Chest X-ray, PA view. Patient: 47 years old, sex F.
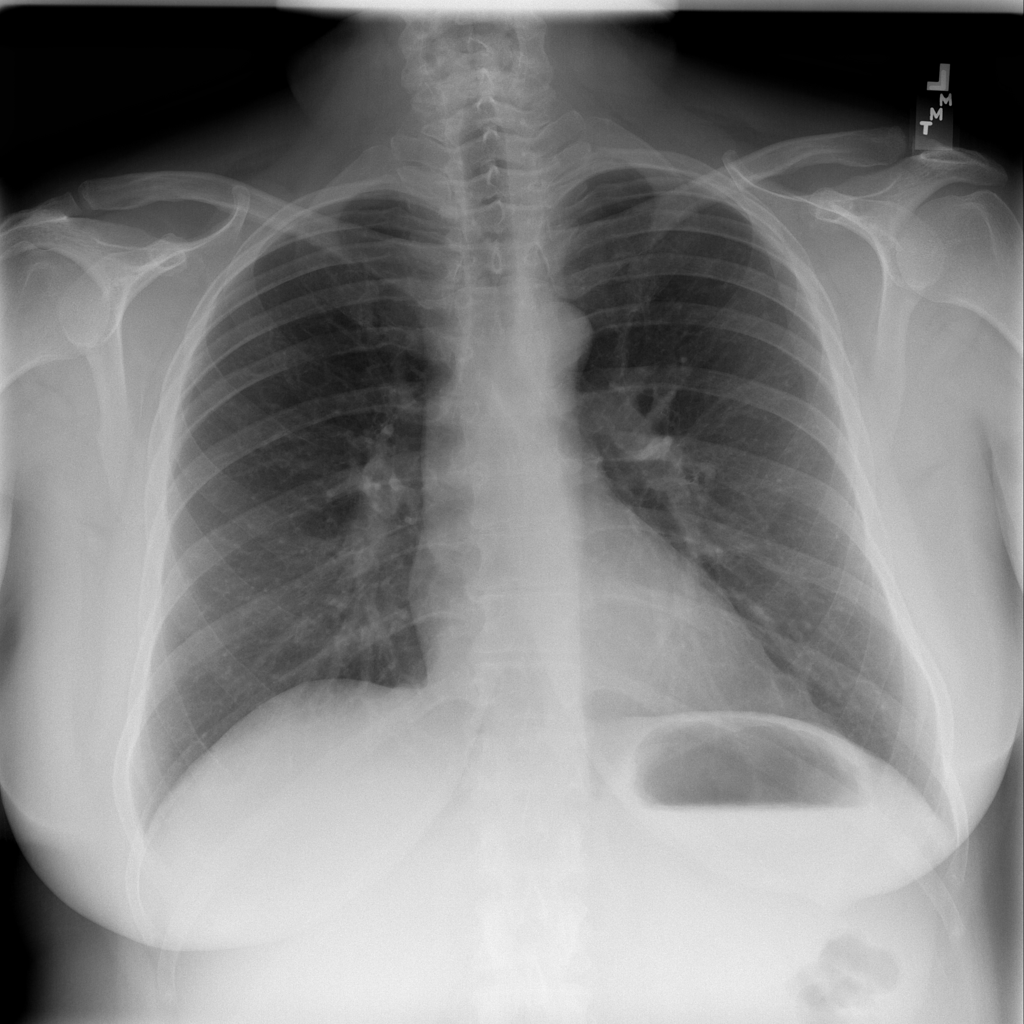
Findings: No Finding